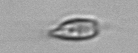
Label: Chrysochromulina